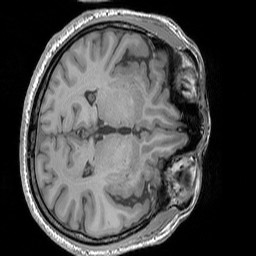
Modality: T1w
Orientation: axial
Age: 35
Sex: male
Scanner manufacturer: siemens
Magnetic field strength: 3 T
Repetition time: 1.83 s
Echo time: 0.00303 s